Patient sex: M
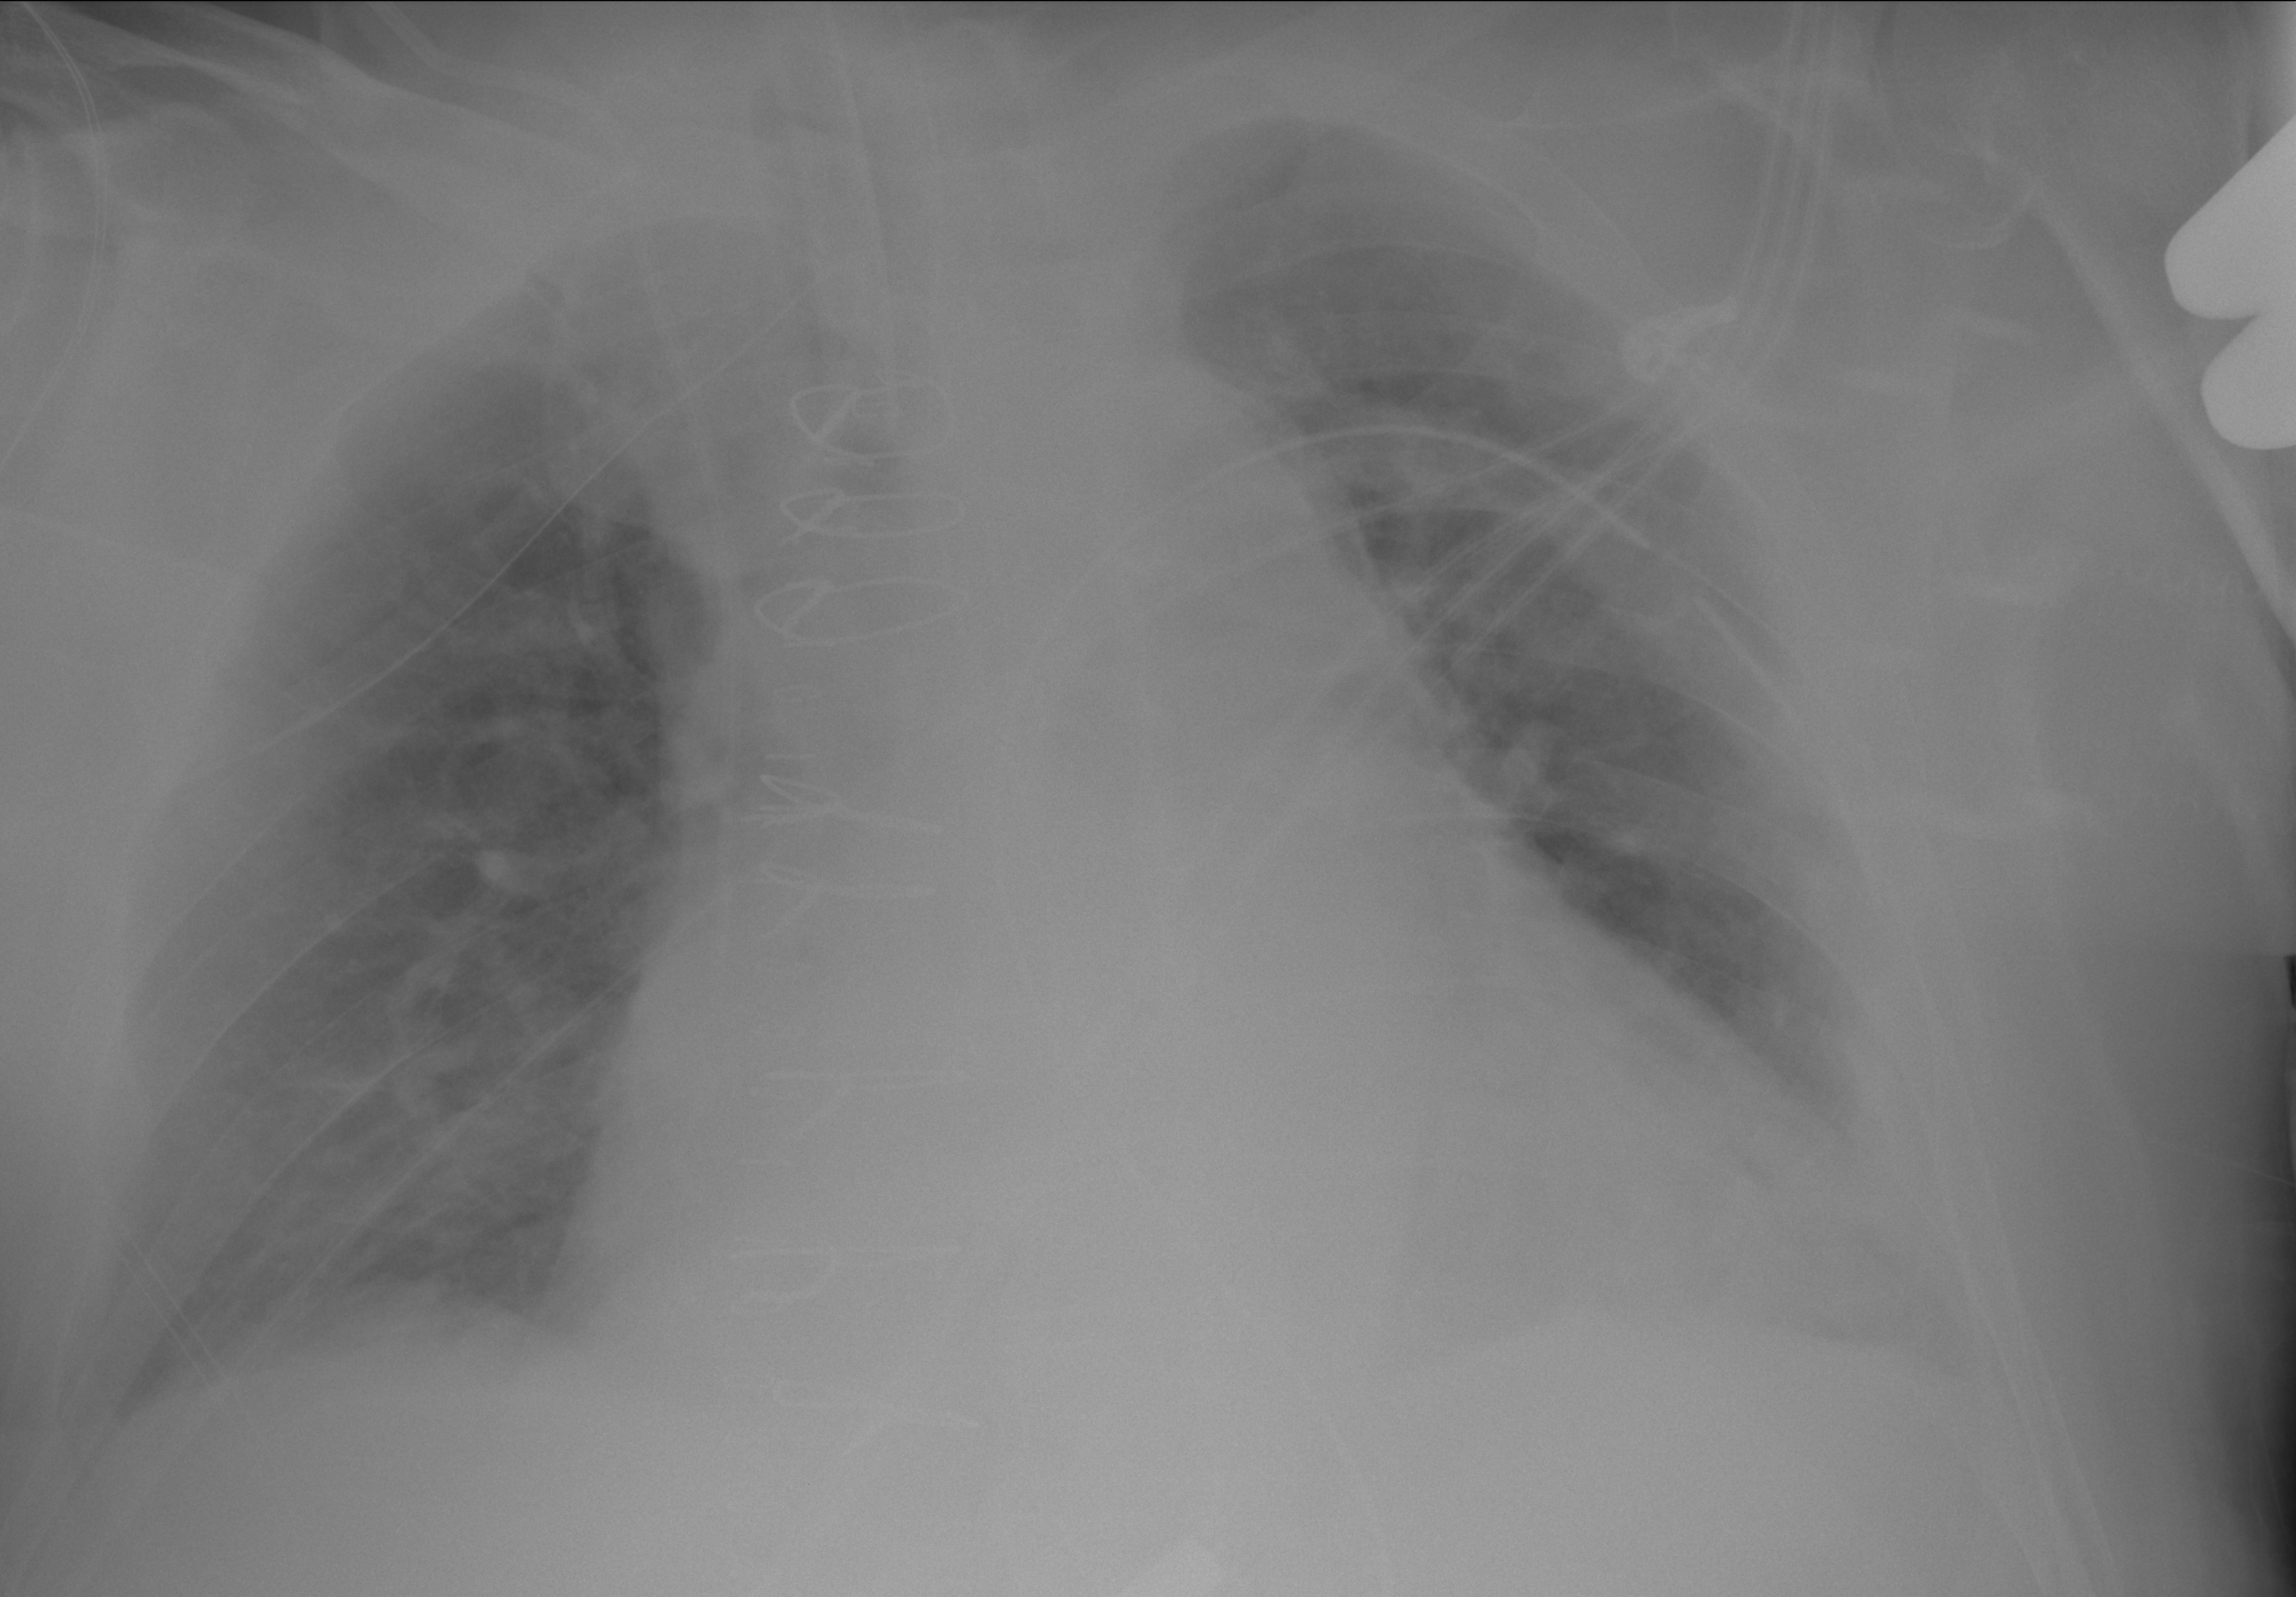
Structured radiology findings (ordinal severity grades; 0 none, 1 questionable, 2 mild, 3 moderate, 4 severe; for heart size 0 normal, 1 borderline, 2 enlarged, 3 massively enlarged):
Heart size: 2
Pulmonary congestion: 2
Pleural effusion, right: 1
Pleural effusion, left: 2
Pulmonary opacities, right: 2
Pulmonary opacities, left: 1
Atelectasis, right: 0
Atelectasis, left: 2